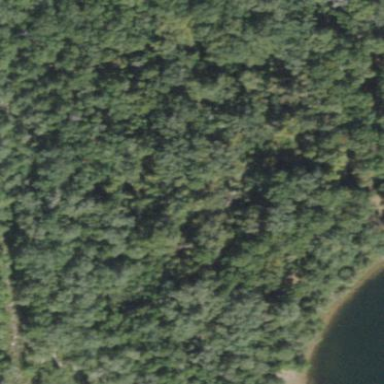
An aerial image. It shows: Mixed woodland area with various types of leaves.